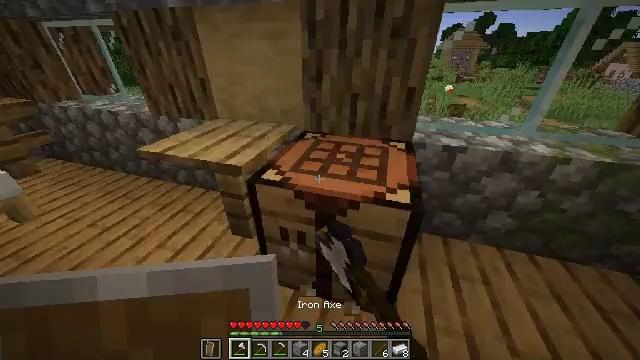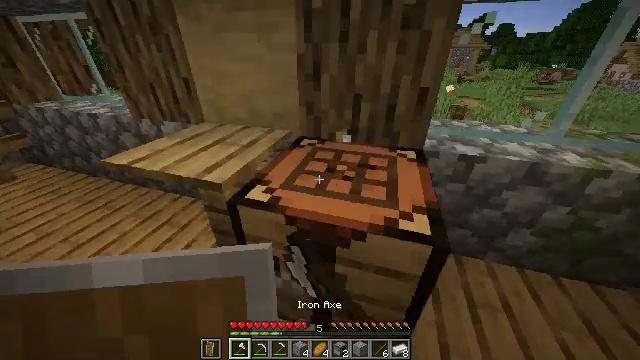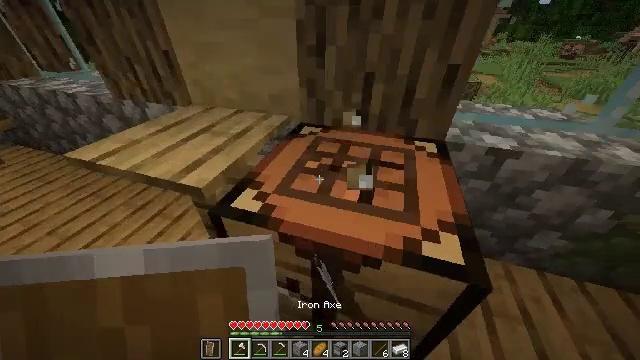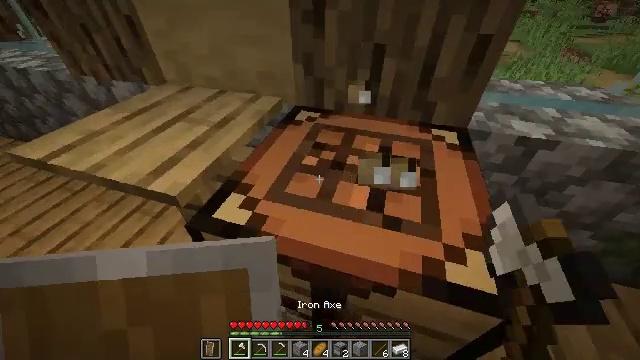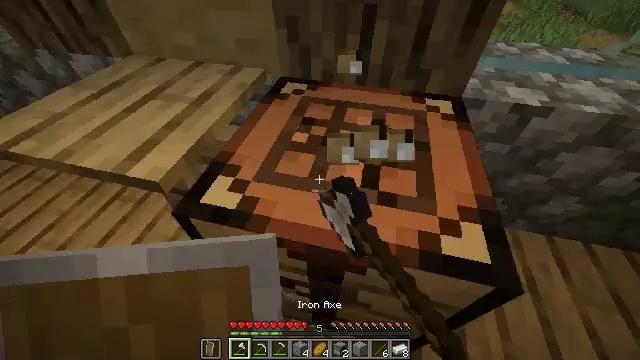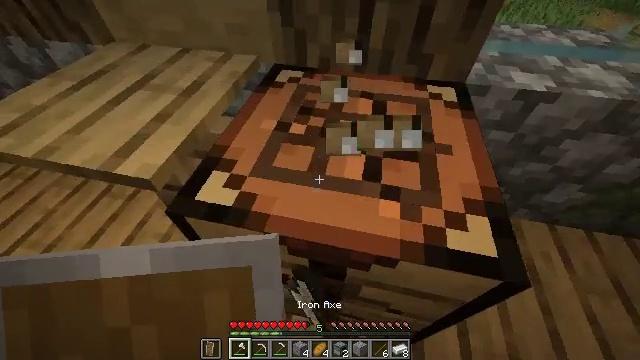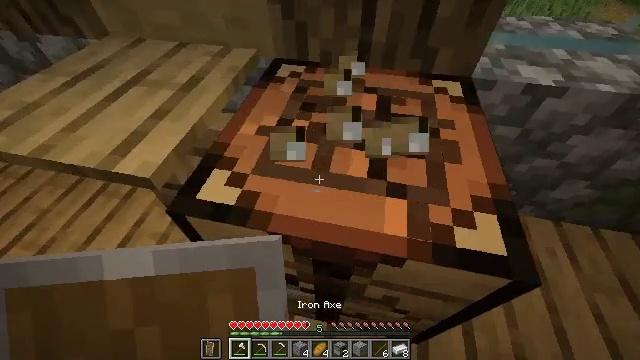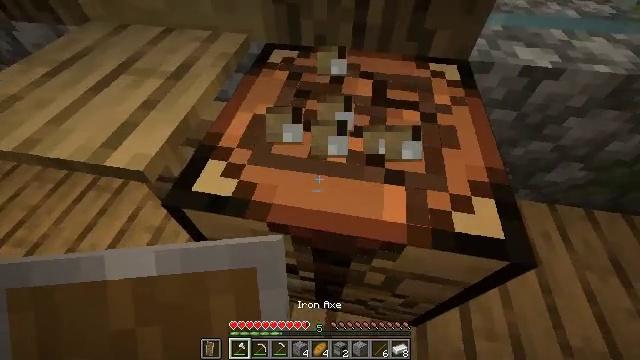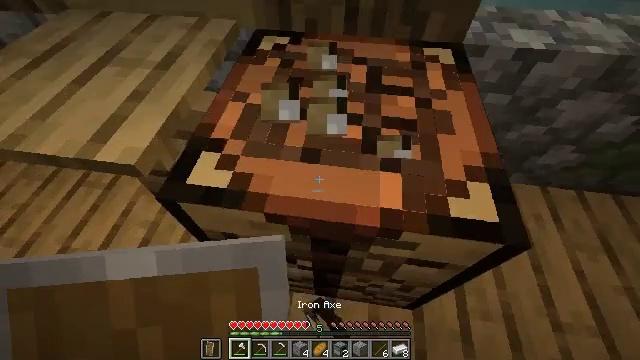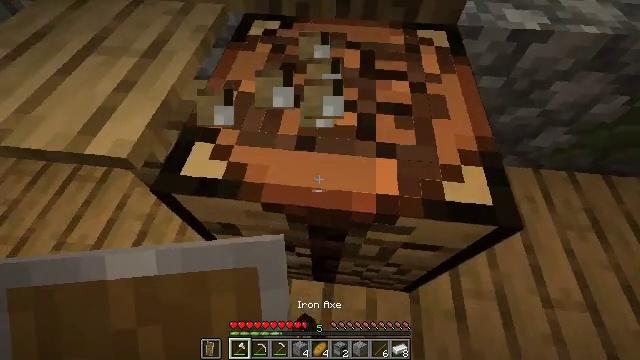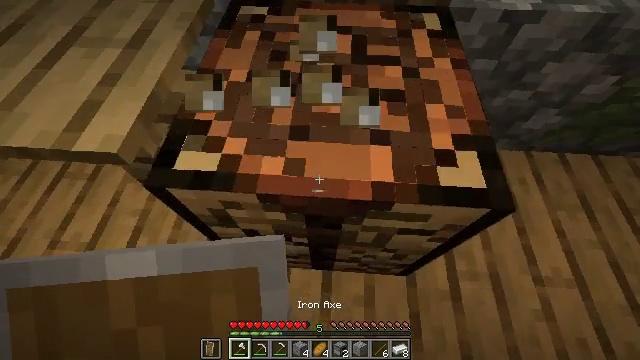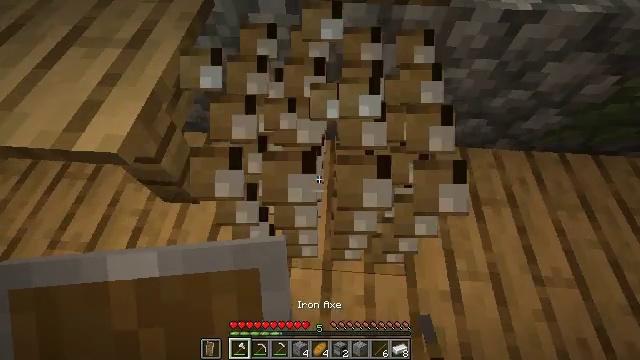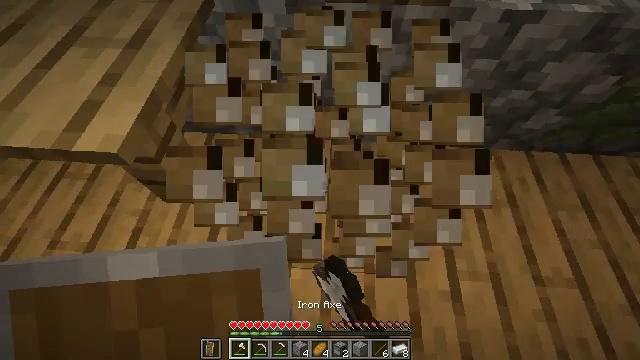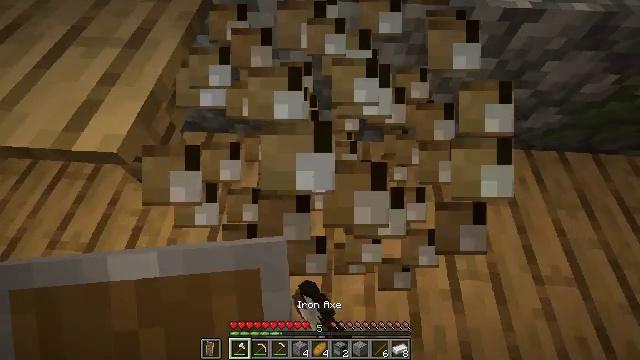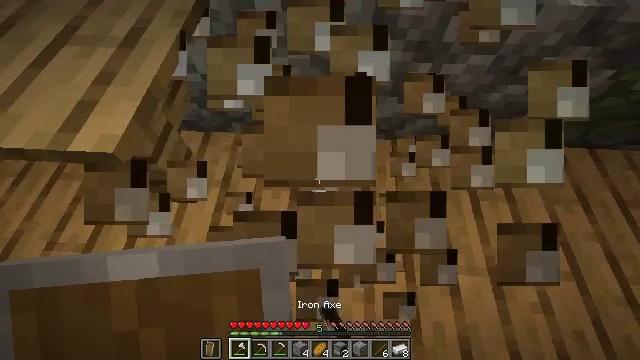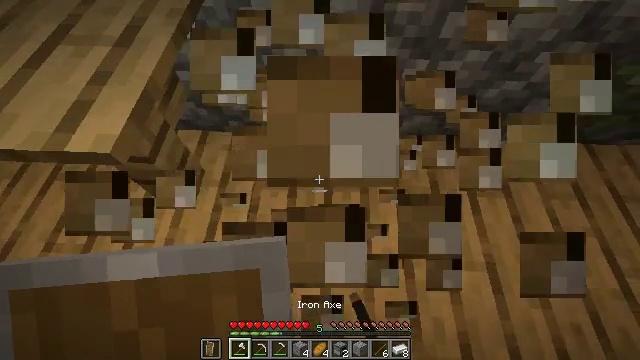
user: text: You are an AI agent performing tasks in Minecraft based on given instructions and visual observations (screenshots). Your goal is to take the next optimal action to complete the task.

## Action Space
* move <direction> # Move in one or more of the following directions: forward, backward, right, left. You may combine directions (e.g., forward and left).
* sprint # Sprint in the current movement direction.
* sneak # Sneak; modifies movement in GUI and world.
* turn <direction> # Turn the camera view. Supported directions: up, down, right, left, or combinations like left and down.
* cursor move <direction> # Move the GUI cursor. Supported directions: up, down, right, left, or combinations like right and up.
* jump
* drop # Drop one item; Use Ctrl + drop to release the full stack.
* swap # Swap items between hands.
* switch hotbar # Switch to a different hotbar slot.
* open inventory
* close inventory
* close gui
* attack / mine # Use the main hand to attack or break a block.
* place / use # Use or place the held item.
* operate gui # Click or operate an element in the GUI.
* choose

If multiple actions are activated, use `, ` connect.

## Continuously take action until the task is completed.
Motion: motion action
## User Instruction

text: Put back the crafting table.
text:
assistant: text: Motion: move forward, attack / mine
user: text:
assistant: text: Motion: turn down, attack / mine
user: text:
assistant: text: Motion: turn down, attack / mine
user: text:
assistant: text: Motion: turn right and down, attack / mine
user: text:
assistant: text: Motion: turn right and down, attack / mine
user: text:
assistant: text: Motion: attack / mine
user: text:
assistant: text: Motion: turn right and down, attack / mine
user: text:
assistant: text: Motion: turn right and down, attack / mine
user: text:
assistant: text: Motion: turn right and down, attack / mine
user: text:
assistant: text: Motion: turn right and down, attack / mine
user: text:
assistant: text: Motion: attack / mine
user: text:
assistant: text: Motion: attack / mine
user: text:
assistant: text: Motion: attack / mine
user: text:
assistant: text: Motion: attack / mine
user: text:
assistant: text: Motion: attack / mine
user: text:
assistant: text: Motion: attack / mine
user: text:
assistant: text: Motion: attack / mine